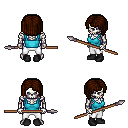
a pixel art fantasy rpg character, male body template, skeleton, teal pirate shirt, white pants, brown pageboy hairstyle, black shoes, spear, four views (front, back, left, right), 2x2 character sprite sheet, small pixel art, hard edges, no anti-aliasing